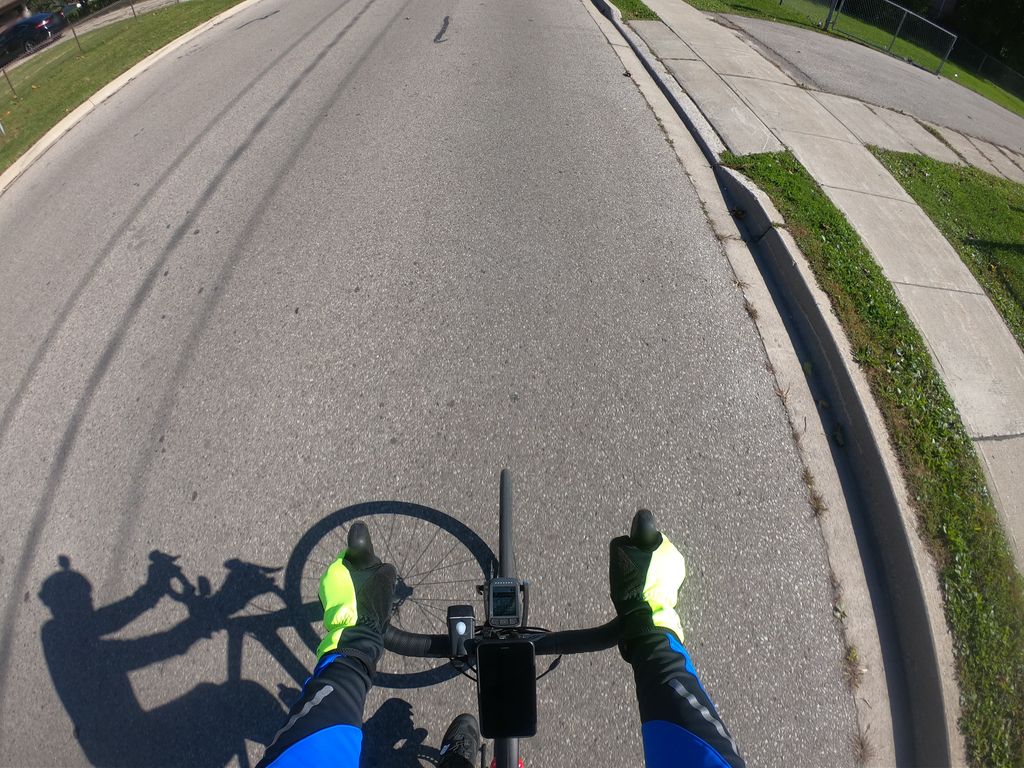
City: kitchener-waterloo